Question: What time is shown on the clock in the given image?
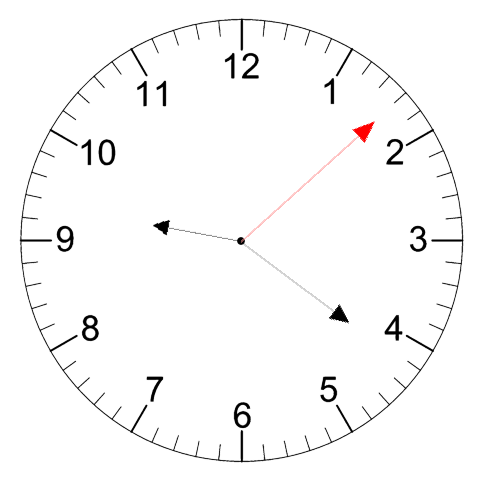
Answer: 09:21:08